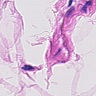
Metastatic tissue present: no